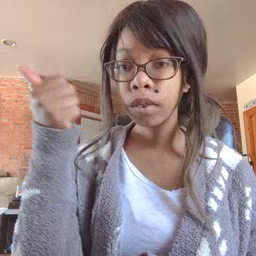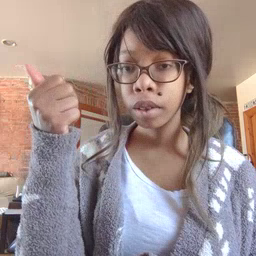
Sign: better